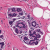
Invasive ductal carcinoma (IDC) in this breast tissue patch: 0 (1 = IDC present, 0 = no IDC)